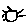
Label: sun